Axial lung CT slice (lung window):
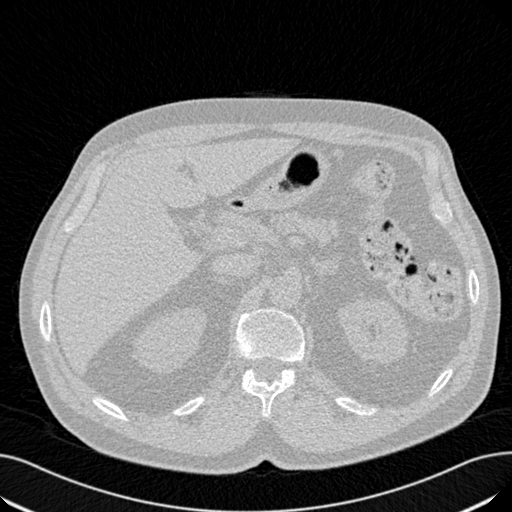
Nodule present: no